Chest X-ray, AP view. Patient: 52 years old, sex M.
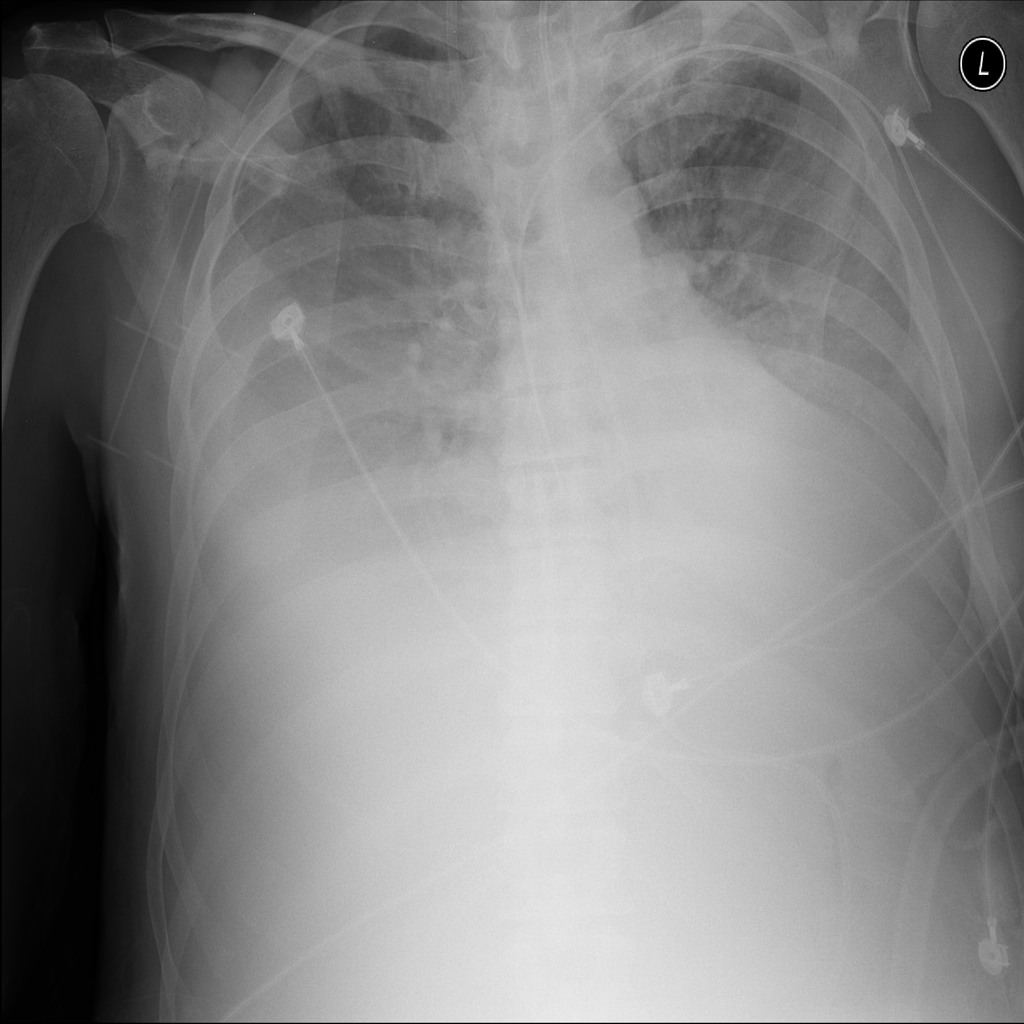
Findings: Effusion